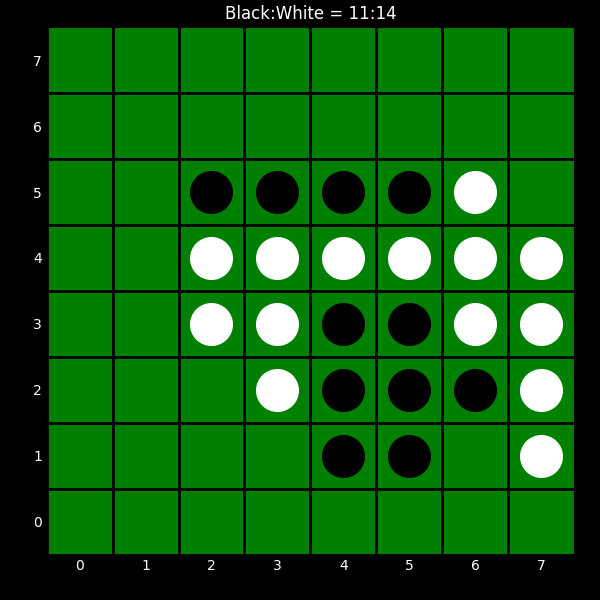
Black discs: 11
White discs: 14